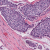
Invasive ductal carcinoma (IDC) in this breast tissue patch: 1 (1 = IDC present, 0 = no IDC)